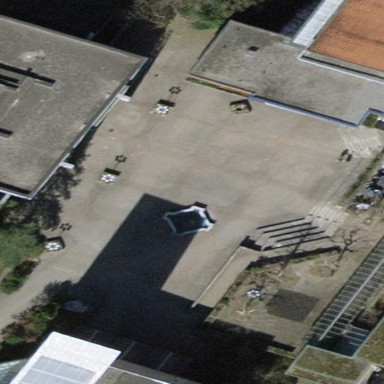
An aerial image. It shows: Square.